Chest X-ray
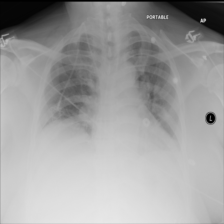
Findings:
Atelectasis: negative
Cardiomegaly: negative
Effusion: negative
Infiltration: negative
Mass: negative
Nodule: negative
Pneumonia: negative
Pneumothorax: negative
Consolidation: negative
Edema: negative
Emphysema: negative
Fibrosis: negative
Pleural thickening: negative
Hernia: negative